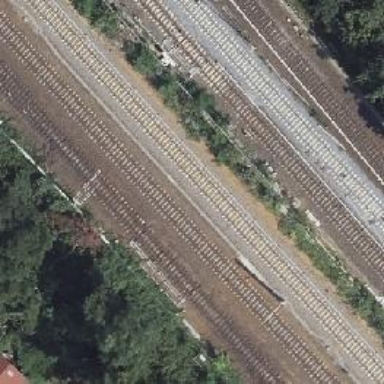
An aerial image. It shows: Railway switch with the turnout on the left side.